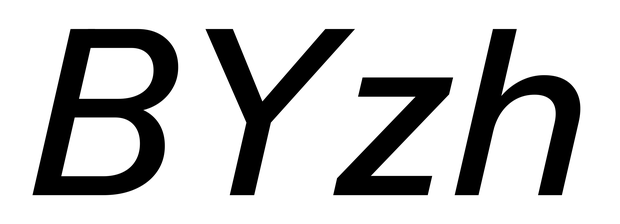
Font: InstrumentSans-Italic_Medium_Italic